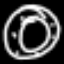
Label: donut